Question: I have a resize method where I make the TextView have bigger fonts and therefore a bigger frame. However, for widths higher than, say, 900 pixels, the text gets cut off. Screenshot below.
The cut-off occurs on the non-seen part of the screen and when I move in the textview inside the view port, it becomes visible.
Anyone experienced a similar strangeness? g
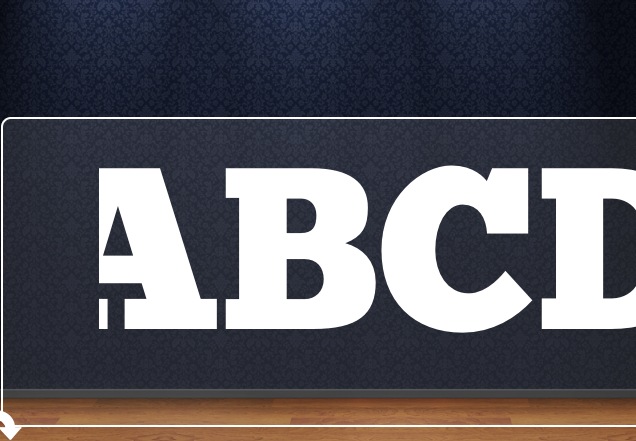
Answer: My custom UITextView's are draggable.
I solved my problem by simply adding this line inside my pan gesture recognizer action.
'''
self.frame = self.frame;
'''
I guess this way, the text gets redrawn each time a pan occurs. Don't know what's going on behind the stage though... Strange.